Field crop: maize
Growth stage: 1
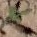
Species: atriplex